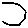
Label: hexagon